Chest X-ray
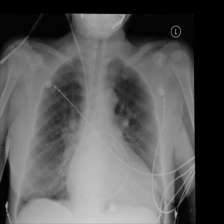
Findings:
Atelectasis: negative
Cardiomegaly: negative
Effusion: negative
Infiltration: negative
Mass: negative
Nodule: negative
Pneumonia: negative
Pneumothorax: negative
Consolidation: negative
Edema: negative
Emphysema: negative
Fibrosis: negative
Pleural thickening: negative
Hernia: negative